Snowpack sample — Loveland Pass, Silver Plume, Colorado, USA (2/11/26, 12:00 PM MST)
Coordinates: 39.663, -105.886
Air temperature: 35 °F
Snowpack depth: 82 cm
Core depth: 20 cm
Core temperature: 17.6 °F
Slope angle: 13°, slope face: 12°
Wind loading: high
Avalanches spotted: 1
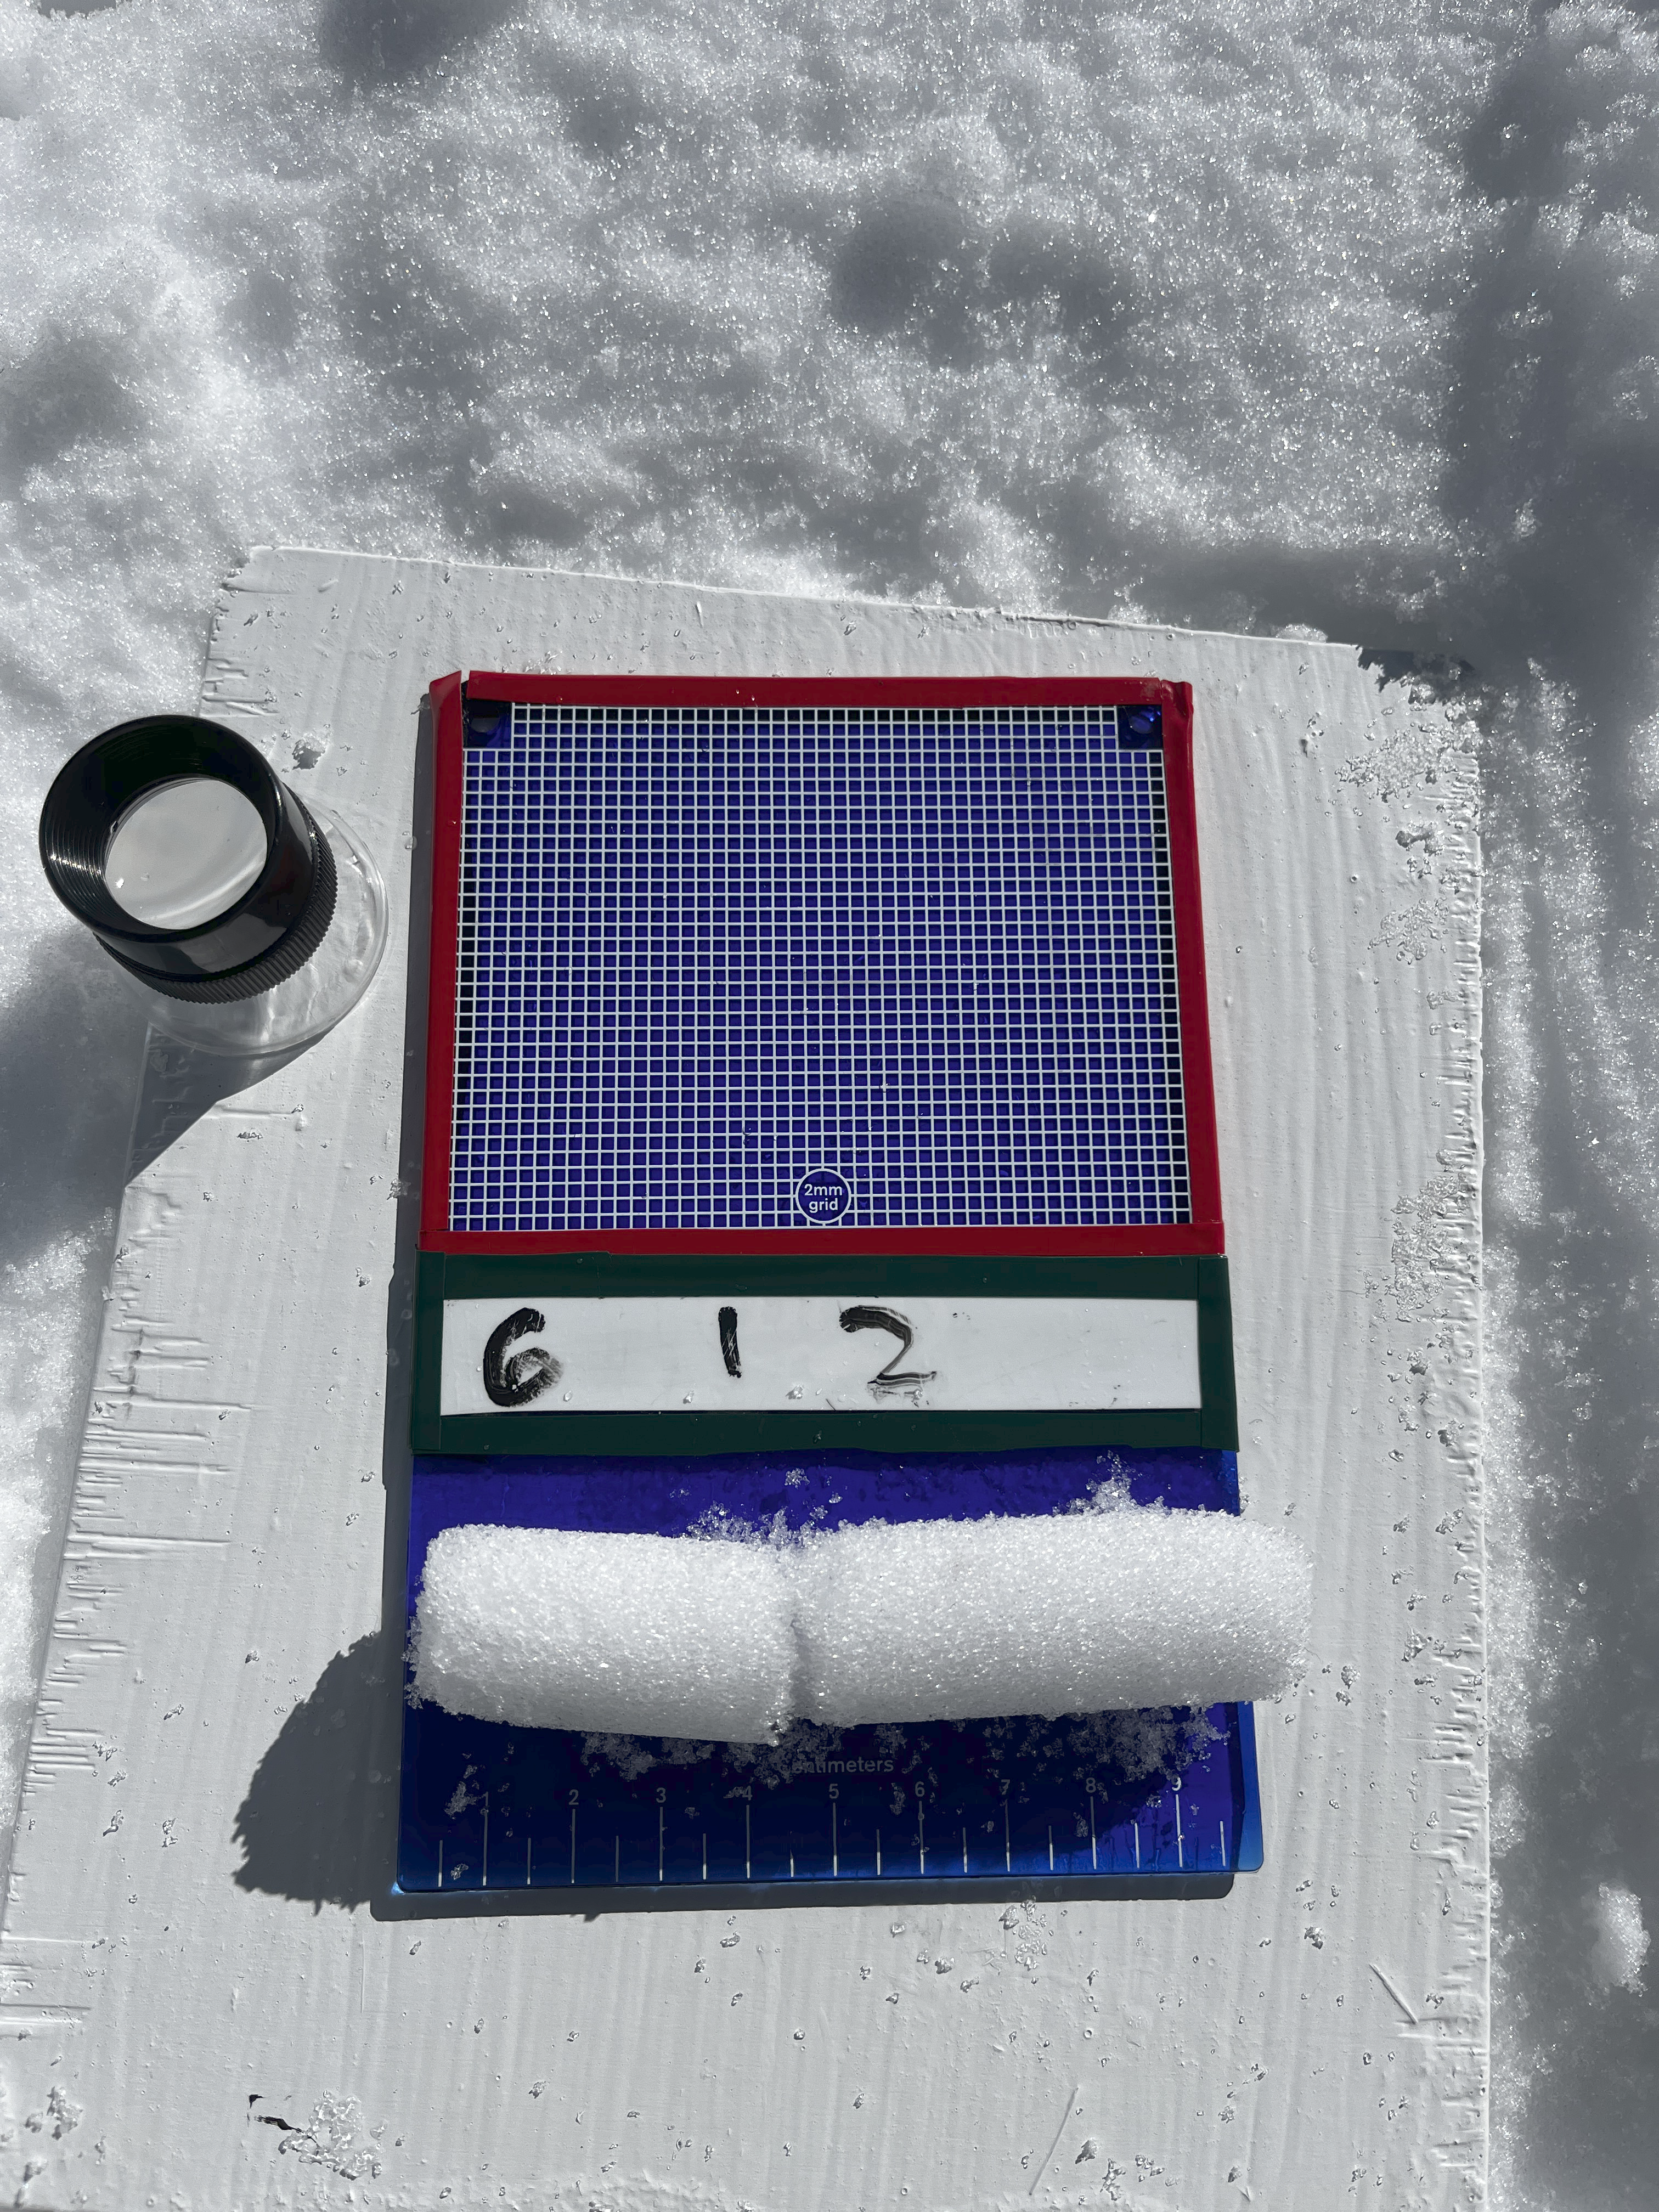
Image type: crystal_card
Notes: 1 small avalanche spotted on the north side of the bowl, lots of wind loading